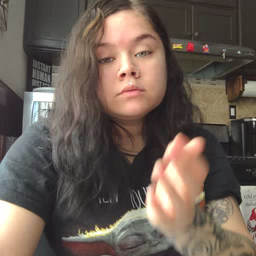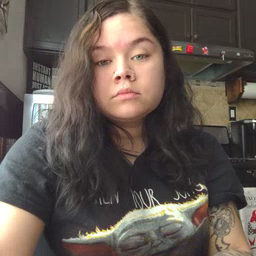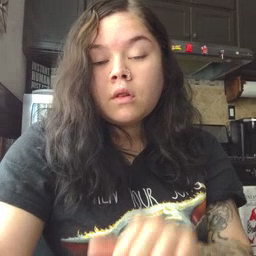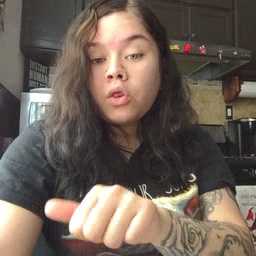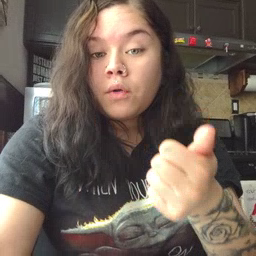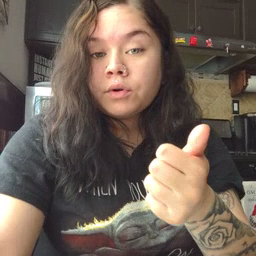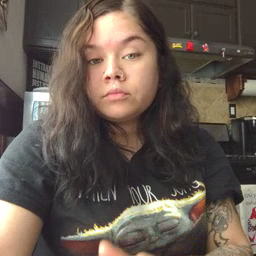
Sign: another